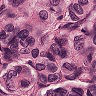
Metastatic tissue present: yes